Question: I'm trying to search through a table column and use the 'Search()'-function to find out if any of the words in the column appear in a given cell.

As you can see here, the formula returns FALSE, even though "Chicken" is in the list. If I move "Chicken" to the top in the column, it will return true. This leads me to believe that the formula only looks at the first item in the column.
Upon entering the formula, I used the ++ keys to make sure it's an array formula.
Does anyone know why it doesn't look through each of the rows in the column?
Edit: I guess the formula stops when it gets any value (even if that value is false)? Maybe there is a function for searching until true?
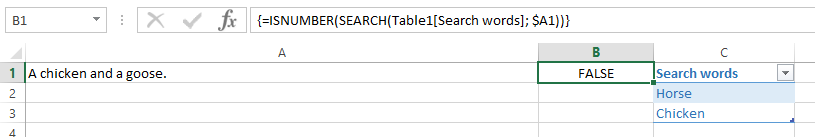
Answer: Try this non CSE formula:
'''
=IF(SUMPRODUCT((ISNUMBER(SEARCH(Table1[Search words],A1)))*1)>0,TRUE,FALSE)
'''
The reason is that without Sum() or Sumproduct, it is only returning the first iteration.
<URL>